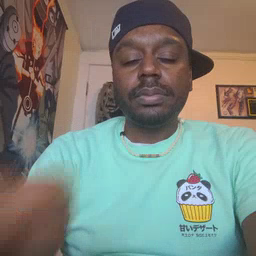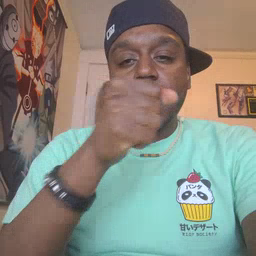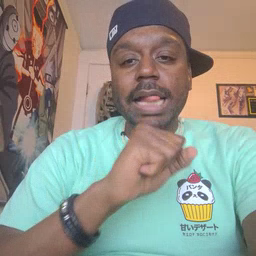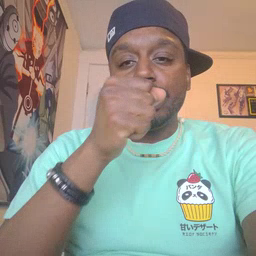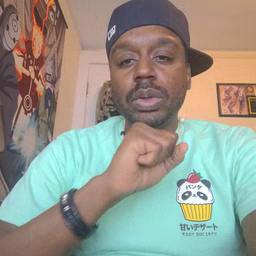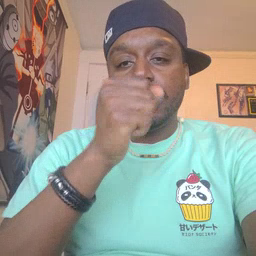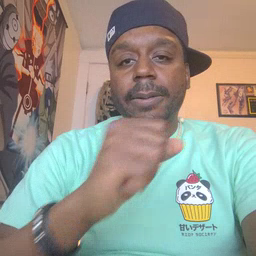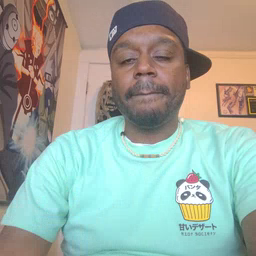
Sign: icecream